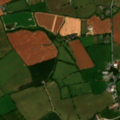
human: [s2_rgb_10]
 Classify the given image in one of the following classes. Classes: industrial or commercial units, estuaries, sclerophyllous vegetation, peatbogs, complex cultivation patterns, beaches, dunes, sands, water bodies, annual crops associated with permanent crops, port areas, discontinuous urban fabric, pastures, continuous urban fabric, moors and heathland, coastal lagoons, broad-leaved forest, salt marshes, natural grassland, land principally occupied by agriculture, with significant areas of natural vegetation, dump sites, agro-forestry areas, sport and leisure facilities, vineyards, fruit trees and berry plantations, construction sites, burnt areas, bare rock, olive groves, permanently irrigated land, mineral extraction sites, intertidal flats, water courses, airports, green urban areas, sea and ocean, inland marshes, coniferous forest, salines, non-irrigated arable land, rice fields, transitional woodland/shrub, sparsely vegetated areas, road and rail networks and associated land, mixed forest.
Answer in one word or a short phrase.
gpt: mineral extraction sites, non-irrigated arable land, pastures